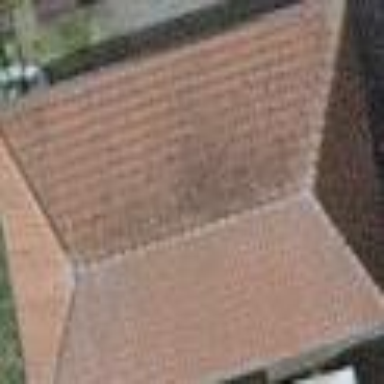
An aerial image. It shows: View of roof of building.